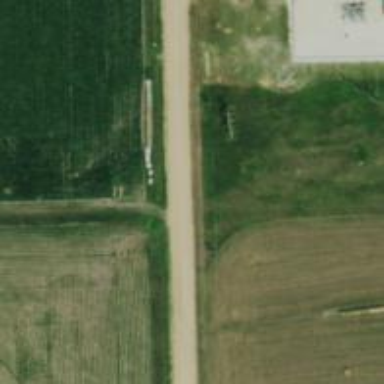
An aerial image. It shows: Power pole.